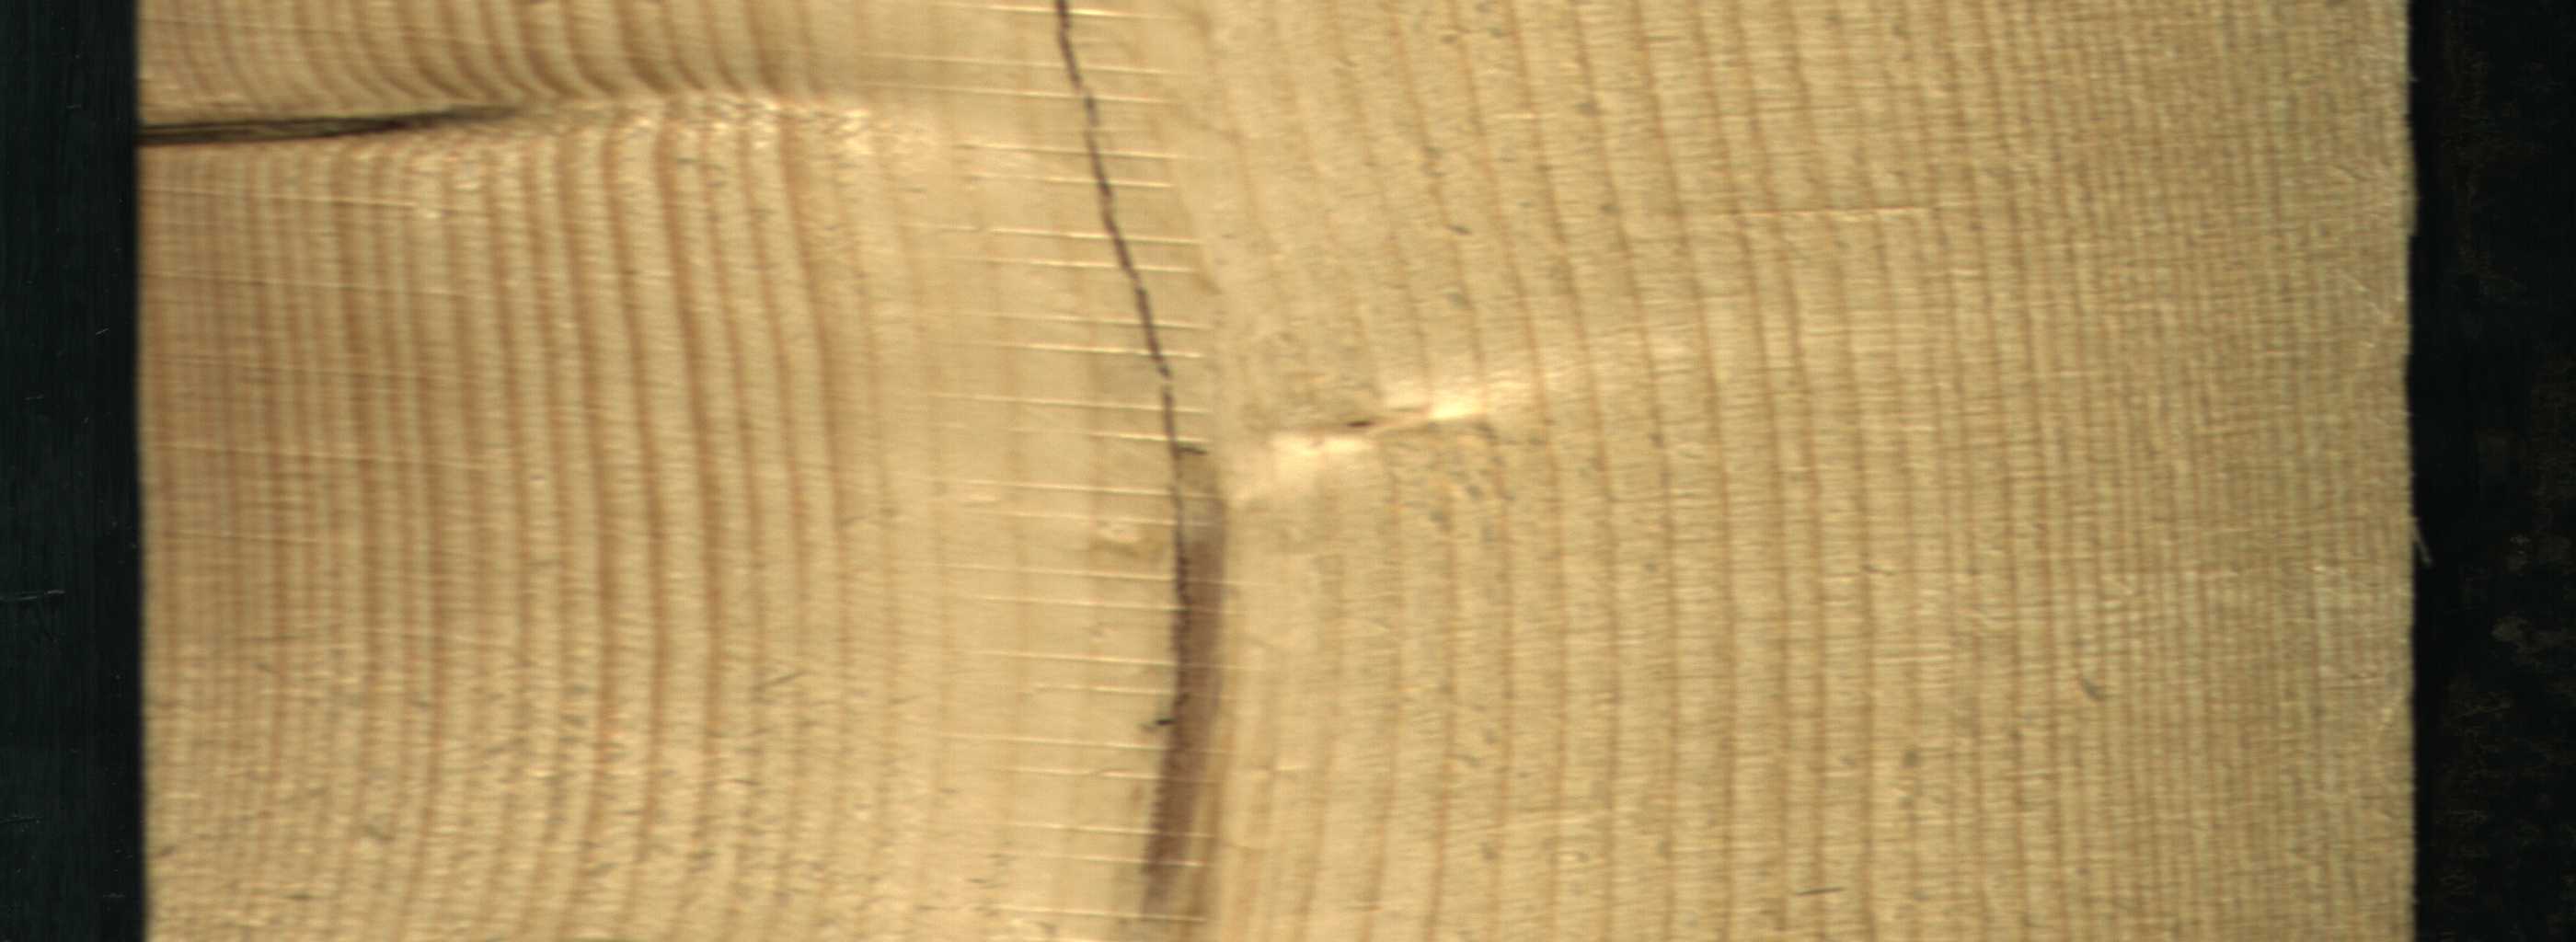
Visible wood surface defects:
Marrow
Crack
Dead_Knot